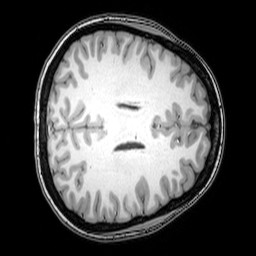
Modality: T1w
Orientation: axial
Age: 26
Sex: female
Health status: healthy
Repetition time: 0.081 s
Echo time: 0.037 s